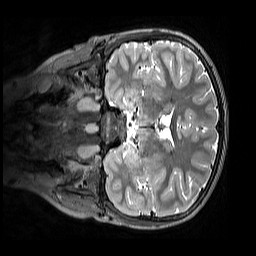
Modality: T2w
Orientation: coronal
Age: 9
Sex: male
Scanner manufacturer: siemens
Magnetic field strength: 3 T
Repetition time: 3.2 s
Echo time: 0.408 s